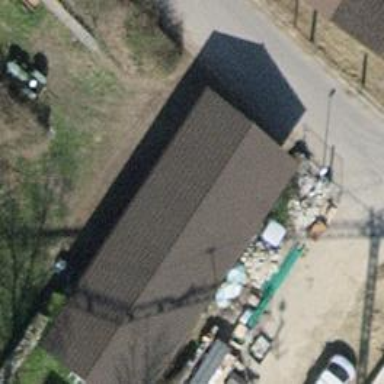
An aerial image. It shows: Shed.